Question: Firebug is showing me the following:

From the followin Validator initialization:
'''
$("#surveyForm").validate({
errorPlacement: function(error, element) {
if ( element.is(":radio") ) {
error.appendTo ( '#' + element.attr('name') + '_multiError' );
} else if ( element.is(":checkbox") ) {
error.appendTo ( '#' + element.attr('name') + '_multiError' );
} else {
error.appendTo( element.parent() );
}
},
rules: {
ans_23: {
depends: function(element) {
return $("#ans_22:checked")
}
}
},
debug: true
});
'''
The rule is based on the second example under rules <URL>.
The HTML being referenced looks like this
'''
<td class='two_columns'>
<label>
<input type='radio' name='rad_22' id='ans_22' class='required' value='Yes' /> Other
</label>
<input type='text' name='ans_23' id='ans_23' value='' class='' />
</td>
'''
Anyone know why the depends method would be undefined?
Footnote: I also tried doing this using the rule add method (see below). That form validated and threw no errors when validate() was called and ans_23 did not gain "required" class....
'''
$("#surveyForm").rules("add", {
ans_23: {
required: "#ans_22:checked"
}
});
'''
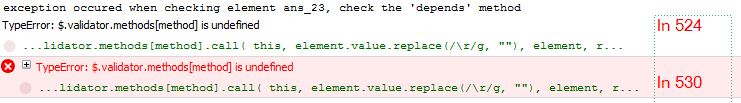
Answer: I saw a comment reply from you to convert my comment to an answer... so here goes:
'''
$("#surveyForm").validate({
errorPlacement: function(error, element) {
if ( element.is(":radio") ) {
error.appendTo ( '#' + element.attr('name') + '_multiError' );
} else if ( element.is(":checkbox") ) {
error.appendTo ( '#' + element.attr('name') + '_multiError' );
} else {
error.appendTo( element.parent() );
}
},
rules: {
ans_23: {
required: {
depends: function(element) {
return $("#ans_22:checked");
}
}
}
},
debug: true
});
'''